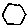
Label: hexagon